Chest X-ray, AP view. Patient: 53 years old, sex M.
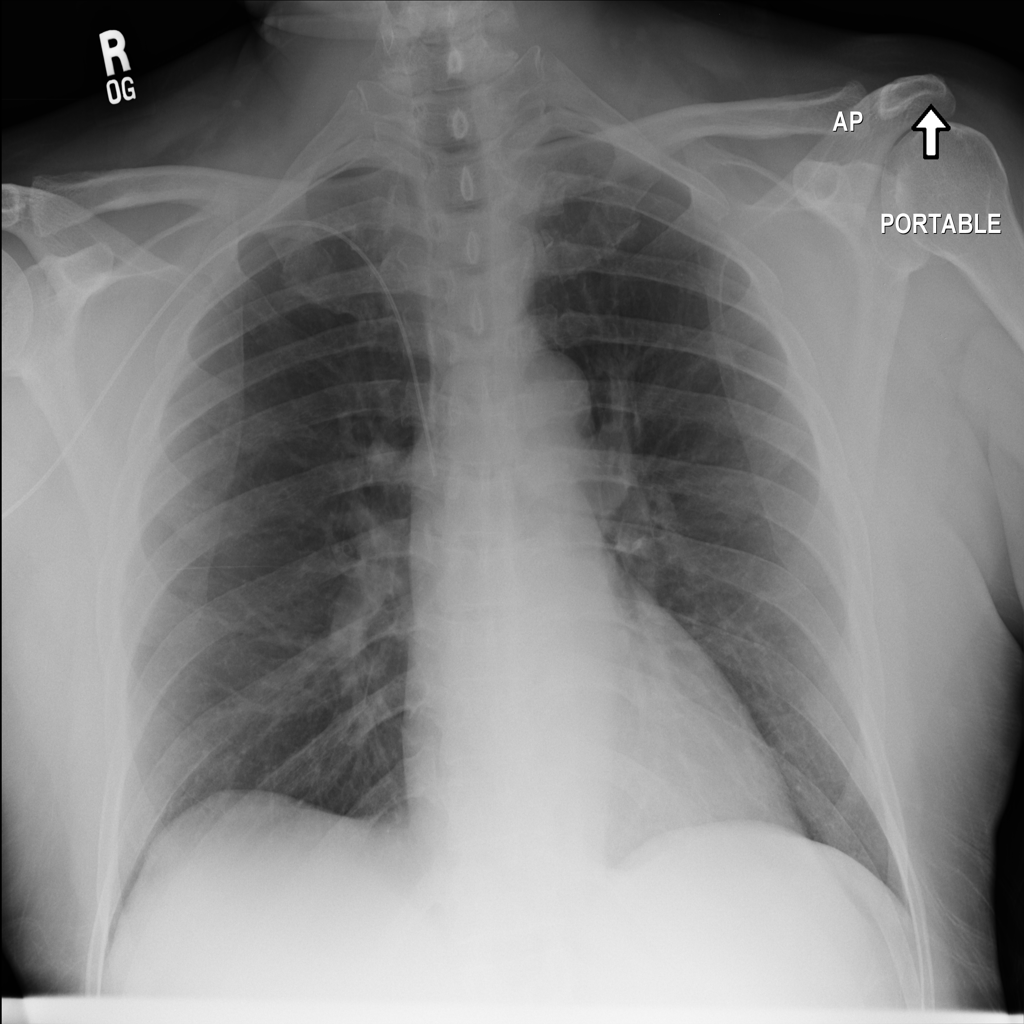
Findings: No Finding